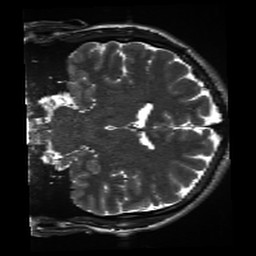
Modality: inplaneT2
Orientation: coronal
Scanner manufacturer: siemens
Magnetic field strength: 3 T
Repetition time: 11 s
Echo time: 0.059 s